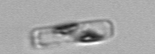
Label: Guinardia_delicatula